Current action and preconditions to check: trajectory_clear

Your task: For each precondition in the list above, predict whether it will hold at this action.

Consider the current scene as observed from the mobile robot's camera, and analyze the predicted future states of all dynamic agents (e.g., people, animals, vehicles, or any moving entities) within the NEXT SECOND.

IMPORTANT: Only answer "very likely" if you are absolutely certain—based on strong, clear evidence—that a dynamic agent will violate the precondition in the predicted future state. Do NOT answer "very likely" for unlikely, ambiguous, or low-probability risks.

Ask yourself for each precondition: Is there a high probability, with clear and convincing evidence, that the predicted future states of any dynamic agent will interfere with the predicted future state of the currently executing action within the NEXT SECOND, causing that precondition to fail?

Assess the risk level based on these predictions. Use "likely" or "very likely" if motions create a clear risk of interference.

Use "neutral" or "improbable" if agents are nearby but their predicted paths are clearly diverging or non-conflicting.

Failure Risk Categories: "very improbable", "improbable", "neutral", "likely", "very likely"

Answer Format: Output ONLY the probability_of_failure value from these categories: "very improbable", "improbable", "neutral", "likely", "very likely"

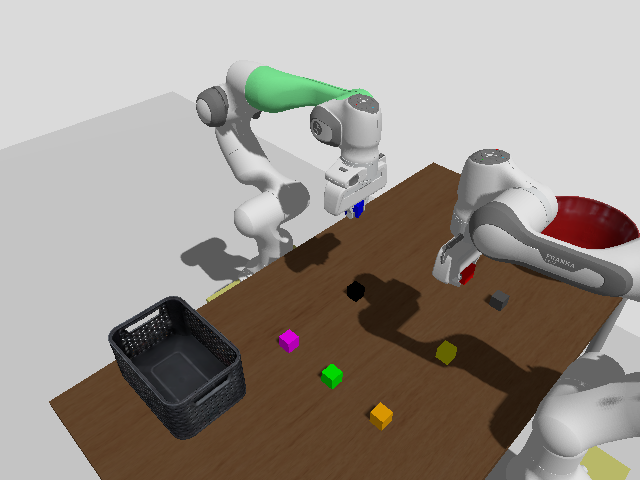

Answer: very improbable